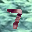
Label: 7